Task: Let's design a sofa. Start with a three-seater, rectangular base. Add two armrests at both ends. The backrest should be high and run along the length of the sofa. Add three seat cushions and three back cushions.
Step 519:
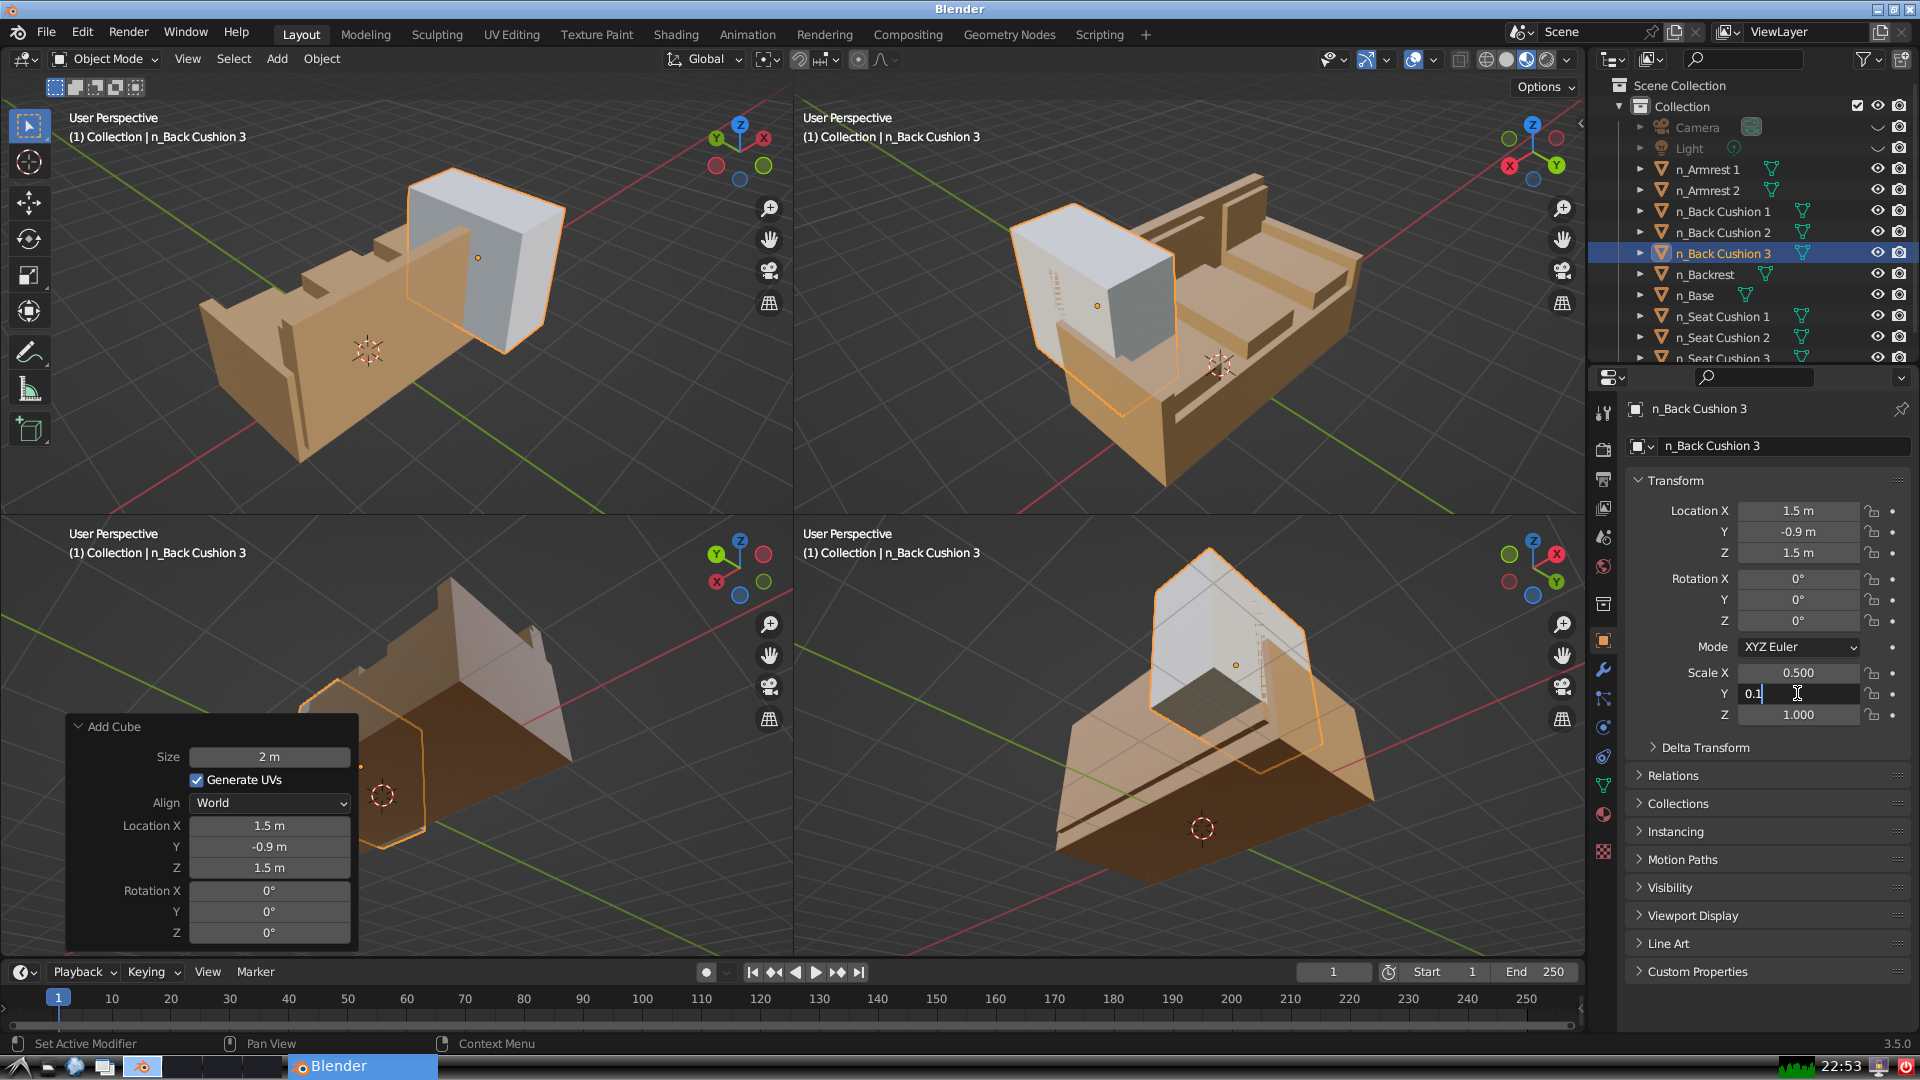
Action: {"key_press": ['Return']}